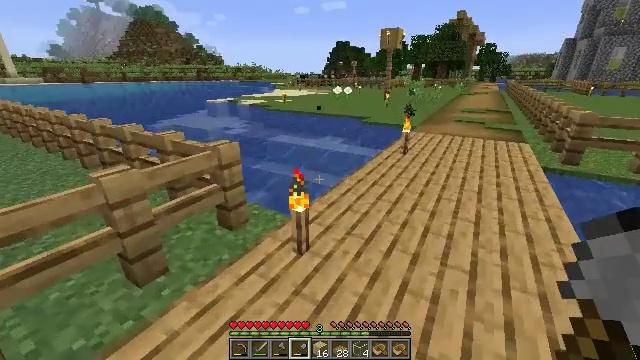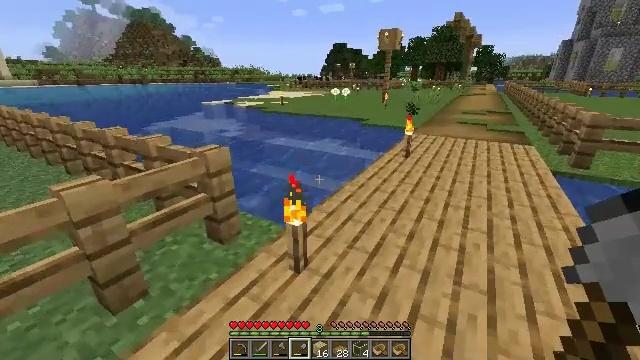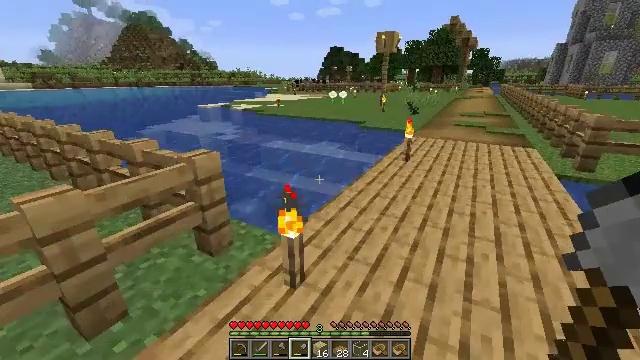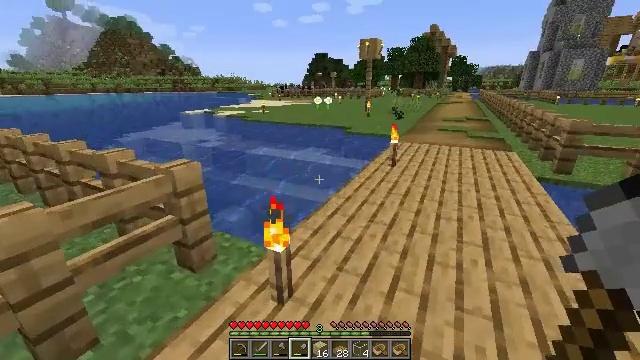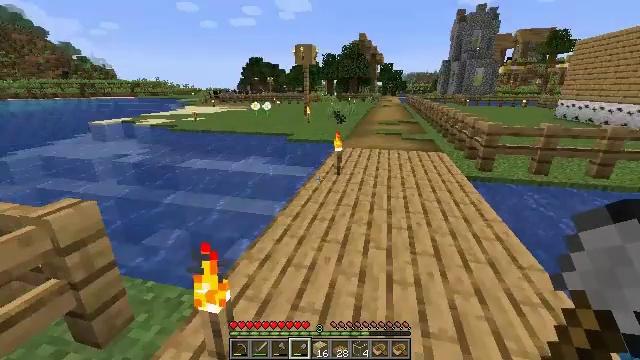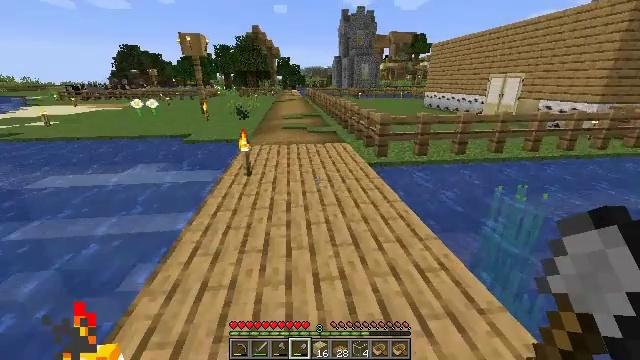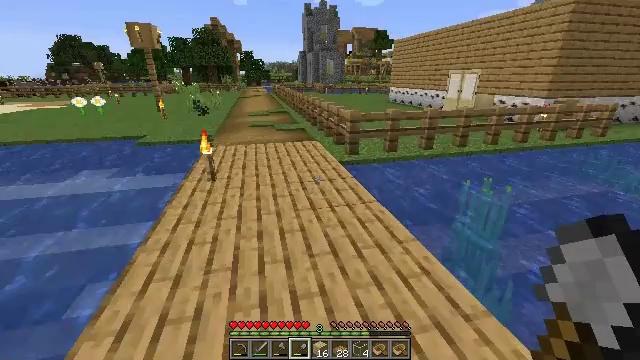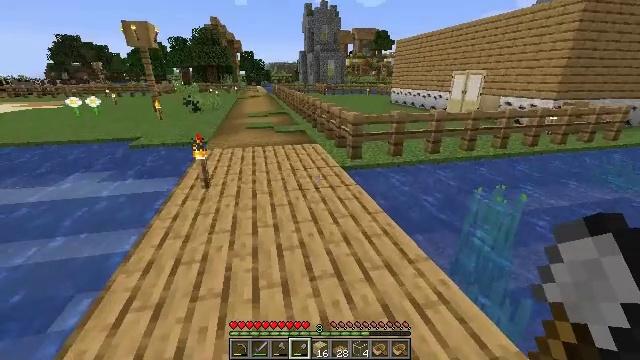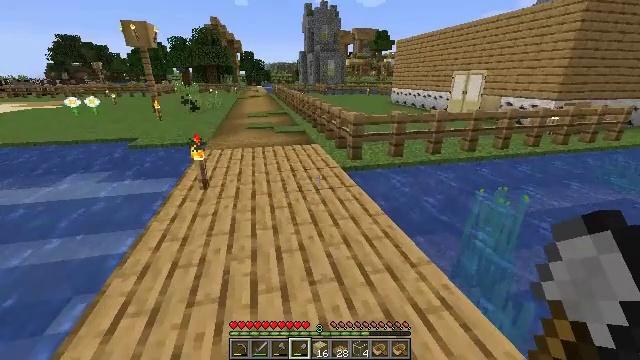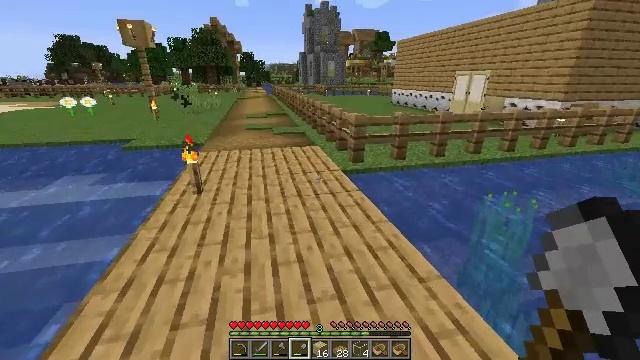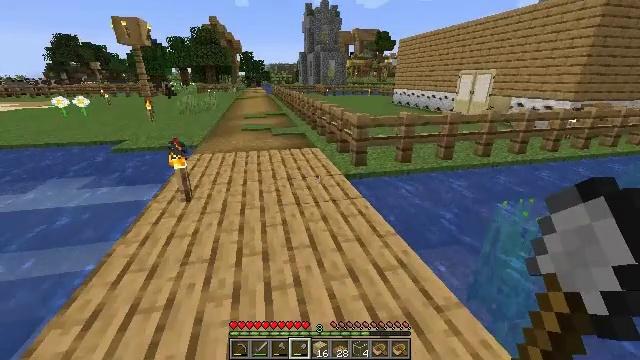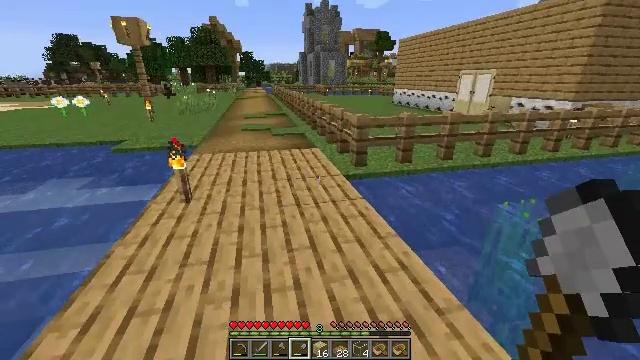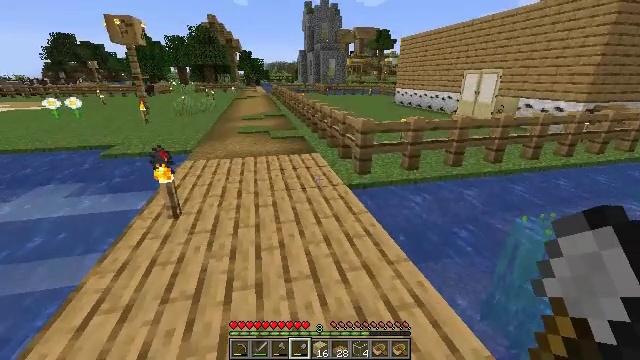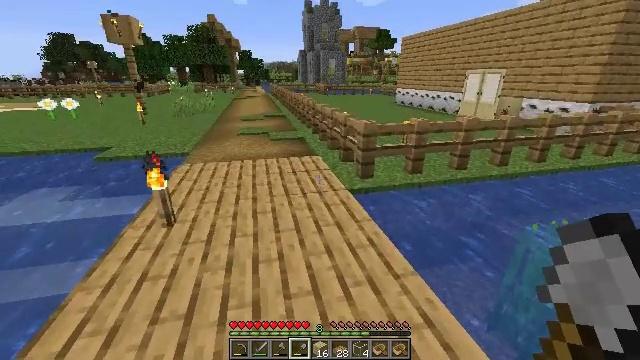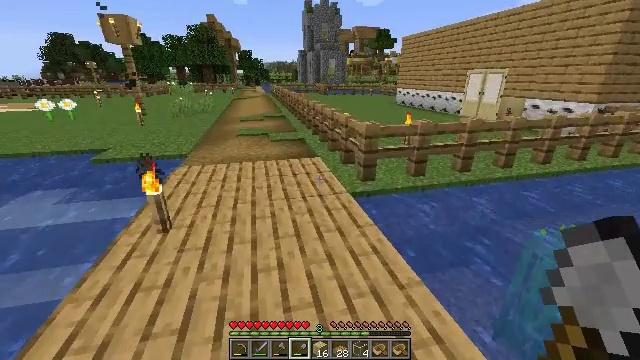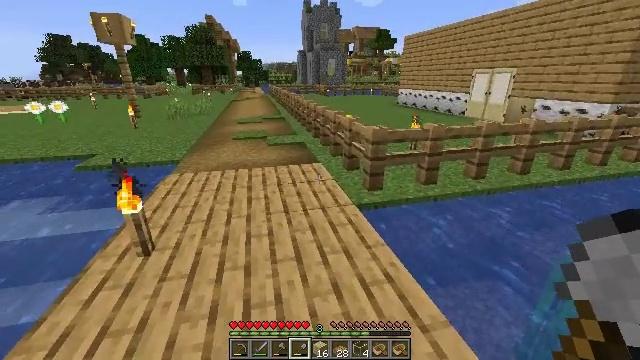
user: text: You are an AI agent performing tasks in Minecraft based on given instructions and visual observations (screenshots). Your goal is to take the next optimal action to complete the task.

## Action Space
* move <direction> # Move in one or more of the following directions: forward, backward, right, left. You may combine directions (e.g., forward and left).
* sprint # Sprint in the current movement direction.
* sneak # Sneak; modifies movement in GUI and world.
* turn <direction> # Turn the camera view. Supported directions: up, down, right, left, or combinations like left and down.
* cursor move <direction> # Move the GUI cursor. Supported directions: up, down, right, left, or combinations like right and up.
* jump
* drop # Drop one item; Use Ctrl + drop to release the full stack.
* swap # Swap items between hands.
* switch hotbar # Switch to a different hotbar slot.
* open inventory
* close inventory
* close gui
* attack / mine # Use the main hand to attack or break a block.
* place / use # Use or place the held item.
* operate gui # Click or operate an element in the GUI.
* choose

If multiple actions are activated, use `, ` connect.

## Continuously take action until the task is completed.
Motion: motion action
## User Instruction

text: Mine the sugar cane near rivers.
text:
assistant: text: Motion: move forward
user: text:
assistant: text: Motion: move forward
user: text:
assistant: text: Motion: move forward, turn right and up
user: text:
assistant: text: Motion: move forward, turn right and up
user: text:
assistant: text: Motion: move forward, turn right and down
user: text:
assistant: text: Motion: move forward, turn right
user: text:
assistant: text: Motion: move forward
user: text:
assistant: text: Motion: move forward
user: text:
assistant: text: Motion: move forward
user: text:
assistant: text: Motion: move forward
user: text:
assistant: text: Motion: move forward
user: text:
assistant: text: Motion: move forward
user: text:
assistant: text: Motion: move forward
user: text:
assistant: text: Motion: move forward
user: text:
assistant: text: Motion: move forward
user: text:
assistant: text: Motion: move forward
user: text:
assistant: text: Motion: move forward, sprint
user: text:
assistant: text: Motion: move forward, sprint
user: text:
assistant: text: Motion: move forward, sprint
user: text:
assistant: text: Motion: move forward, sprint
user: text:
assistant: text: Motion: move forward, sprint
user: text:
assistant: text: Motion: move forward, sprint
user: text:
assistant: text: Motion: move forward, sprint
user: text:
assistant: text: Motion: move forward, sprint
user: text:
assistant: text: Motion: move forward, sprint
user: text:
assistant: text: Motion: move forward, sprint
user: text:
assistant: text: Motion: move forward, sprint
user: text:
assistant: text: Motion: move forward, sprint
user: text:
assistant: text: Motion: move forward, sprint
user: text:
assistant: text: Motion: move forward, sprint, turn left